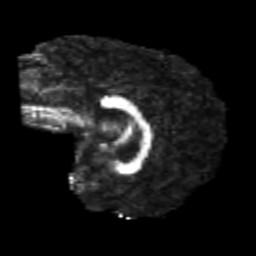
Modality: FA
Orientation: sagittal
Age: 23
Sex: male
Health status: healthy
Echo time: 0.074 s